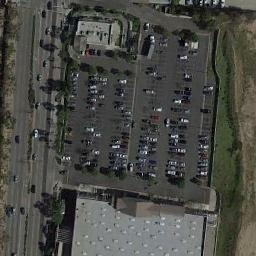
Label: parking_lot